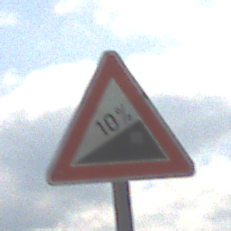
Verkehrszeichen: Steigung10
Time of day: Midday
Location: Outdoor (RoadRail)
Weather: PartlyCloudy
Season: NotSpecified
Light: Natural